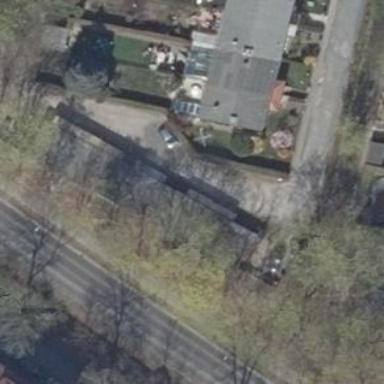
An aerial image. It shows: Garage.